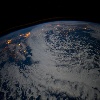
Label: cloud